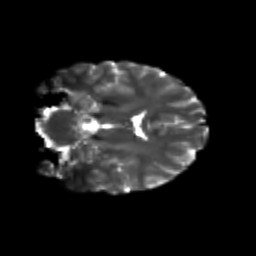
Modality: T2w
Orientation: coronal
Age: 23
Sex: male
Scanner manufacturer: siemens
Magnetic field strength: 3 T
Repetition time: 3.5 s
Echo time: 0.104 s